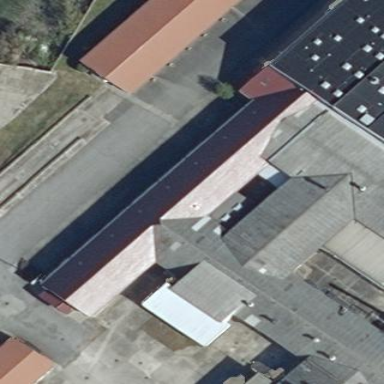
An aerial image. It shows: Industrial building.